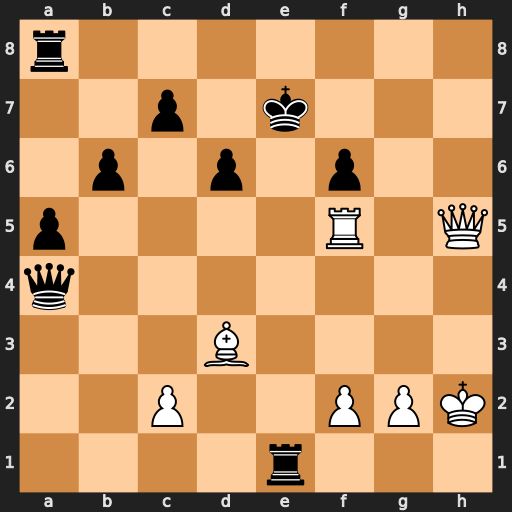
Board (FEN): r7/2p1k3/1p1p1p2/p4R1Q/q7/3B4/2P2PPK/4r3
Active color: w
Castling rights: -
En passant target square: -
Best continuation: Qh7+ Kd8 Bb5 Qxb5 Rxb5